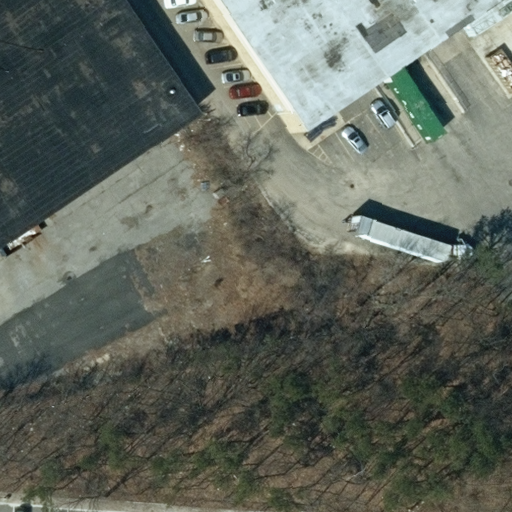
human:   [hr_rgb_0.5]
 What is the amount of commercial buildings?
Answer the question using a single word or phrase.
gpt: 2

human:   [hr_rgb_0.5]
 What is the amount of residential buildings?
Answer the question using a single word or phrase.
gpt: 0

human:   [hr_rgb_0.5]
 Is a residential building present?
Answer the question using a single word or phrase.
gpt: no

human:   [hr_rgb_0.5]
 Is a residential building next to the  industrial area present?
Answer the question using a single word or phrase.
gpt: no

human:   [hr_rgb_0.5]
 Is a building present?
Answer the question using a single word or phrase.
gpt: yes

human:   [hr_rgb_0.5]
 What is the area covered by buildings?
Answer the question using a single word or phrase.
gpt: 3418m2

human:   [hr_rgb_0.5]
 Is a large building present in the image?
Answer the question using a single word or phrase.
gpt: yes

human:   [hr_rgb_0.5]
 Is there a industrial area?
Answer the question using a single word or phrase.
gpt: yes

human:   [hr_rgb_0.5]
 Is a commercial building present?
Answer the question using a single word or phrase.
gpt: yes

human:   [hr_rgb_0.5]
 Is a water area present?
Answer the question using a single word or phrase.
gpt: no

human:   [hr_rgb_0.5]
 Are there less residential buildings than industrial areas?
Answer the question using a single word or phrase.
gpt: yes

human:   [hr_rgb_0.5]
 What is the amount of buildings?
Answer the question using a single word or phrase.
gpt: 2

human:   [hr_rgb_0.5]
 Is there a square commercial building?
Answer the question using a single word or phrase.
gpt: no

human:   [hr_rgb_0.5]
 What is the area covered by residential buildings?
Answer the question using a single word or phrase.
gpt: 0m2

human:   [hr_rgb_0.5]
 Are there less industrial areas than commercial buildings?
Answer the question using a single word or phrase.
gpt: yes

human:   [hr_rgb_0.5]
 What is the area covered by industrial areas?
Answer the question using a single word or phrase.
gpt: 10623m2

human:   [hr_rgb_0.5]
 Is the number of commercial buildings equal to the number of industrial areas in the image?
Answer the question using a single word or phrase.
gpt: no

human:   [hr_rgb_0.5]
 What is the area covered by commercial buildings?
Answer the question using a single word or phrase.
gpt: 3418m2

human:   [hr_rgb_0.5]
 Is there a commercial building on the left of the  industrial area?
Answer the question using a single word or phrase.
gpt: yes

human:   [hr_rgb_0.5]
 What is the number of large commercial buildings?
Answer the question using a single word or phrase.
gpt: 1

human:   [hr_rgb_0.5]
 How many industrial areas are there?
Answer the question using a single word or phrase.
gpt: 1

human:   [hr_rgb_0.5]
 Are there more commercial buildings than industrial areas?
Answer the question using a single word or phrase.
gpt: yes

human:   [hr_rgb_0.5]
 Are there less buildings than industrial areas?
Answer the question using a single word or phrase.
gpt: no

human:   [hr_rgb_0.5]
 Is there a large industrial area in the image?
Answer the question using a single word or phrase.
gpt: yes

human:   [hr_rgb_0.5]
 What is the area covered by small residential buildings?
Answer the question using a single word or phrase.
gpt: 0m2

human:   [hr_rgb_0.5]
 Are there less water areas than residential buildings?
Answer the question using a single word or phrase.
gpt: no

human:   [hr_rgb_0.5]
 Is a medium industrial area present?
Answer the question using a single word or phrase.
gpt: no

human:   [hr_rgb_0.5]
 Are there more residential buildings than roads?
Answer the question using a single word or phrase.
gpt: no

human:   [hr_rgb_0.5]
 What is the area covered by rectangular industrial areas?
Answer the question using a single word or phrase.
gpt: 10623m2

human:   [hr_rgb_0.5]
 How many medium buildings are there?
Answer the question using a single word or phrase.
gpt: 0

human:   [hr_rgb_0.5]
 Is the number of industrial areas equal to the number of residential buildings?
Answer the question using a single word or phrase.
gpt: no

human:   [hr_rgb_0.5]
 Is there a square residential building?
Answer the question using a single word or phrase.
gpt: no

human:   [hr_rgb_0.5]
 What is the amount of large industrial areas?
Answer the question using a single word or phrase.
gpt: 1

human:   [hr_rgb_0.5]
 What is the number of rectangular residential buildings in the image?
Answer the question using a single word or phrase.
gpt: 0

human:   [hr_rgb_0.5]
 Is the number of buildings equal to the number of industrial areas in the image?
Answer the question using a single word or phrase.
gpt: no

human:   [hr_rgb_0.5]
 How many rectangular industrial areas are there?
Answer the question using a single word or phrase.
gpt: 1

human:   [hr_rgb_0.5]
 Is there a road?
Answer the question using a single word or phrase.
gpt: no

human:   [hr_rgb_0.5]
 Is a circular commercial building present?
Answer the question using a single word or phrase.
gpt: no

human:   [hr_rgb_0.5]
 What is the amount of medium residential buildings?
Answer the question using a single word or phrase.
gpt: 0

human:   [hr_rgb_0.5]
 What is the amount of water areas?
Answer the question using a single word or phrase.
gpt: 0

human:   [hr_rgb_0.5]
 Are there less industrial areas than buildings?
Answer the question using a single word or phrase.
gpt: yes

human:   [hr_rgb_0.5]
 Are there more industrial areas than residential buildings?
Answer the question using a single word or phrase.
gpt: yes

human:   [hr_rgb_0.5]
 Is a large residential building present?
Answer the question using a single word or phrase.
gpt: no

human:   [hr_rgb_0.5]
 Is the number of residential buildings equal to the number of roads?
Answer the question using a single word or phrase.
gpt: yes

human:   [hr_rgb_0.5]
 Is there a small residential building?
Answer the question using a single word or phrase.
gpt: no

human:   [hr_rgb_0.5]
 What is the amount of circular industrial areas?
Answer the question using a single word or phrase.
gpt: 0

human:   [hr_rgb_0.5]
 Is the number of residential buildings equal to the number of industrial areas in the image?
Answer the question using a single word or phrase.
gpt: no

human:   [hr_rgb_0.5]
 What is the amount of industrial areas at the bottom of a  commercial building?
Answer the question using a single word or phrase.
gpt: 0

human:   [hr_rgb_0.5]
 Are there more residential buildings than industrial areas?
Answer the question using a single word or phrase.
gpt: no

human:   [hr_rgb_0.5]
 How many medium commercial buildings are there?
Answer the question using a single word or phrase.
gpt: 0

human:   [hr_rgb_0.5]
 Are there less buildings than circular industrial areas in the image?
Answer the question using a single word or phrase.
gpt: no

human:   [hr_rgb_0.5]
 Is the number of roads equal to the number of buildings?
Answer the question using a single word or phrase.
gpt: no

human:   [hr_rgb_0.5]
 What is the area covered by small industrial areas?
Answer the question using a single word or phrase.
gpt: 0m2

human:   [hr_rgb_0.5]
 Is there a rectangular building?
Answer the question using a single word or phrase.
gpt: yes

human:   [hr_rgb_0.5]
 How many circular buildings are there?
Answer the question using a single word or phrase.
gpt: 0

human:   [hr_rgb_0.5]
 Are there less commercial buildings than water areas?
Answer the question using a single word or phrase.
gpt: no

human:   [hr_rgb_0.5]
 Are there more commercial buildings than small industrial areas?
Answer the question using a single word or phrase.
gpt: yes

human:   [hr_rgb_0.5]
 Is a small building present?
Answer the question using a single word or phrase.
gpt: yes

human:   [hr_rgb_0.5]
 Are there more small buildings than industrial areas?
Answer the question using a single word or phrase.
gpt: no

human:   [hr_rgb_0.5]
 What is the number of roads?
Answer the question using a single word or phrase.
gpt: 0

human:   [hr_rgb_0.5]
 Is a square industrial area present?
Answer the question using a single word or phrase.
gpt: no

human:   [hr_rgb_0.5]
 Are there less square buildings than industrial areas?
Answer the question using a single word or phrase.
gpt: yes

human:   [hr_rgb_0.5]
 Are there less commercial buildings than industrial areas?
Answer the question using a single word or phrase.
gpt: no

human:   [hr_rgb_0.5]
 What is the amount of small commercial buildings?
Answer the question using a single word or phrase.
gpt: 1